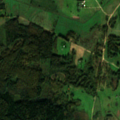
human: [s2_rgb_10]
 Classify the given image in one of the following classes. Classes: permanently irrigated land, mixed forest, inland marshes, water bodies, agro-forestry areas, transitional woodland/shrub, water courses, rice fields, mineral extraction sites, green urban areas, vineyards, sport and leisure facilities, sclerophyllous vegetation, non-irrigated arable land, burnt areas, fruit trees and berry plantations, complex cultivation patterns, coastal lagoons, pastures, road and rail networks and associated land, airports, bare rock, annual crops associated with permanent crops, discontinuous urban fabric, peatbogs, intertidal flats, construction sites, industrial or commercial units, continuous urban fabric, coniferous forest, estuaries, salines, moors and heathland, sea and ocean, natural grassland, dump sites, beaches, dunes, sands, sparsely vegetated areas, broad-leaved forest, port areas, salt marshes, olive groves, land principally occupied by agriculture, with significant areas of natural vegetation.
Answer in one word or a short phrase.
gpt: non-irrigated arable land, pastures, land principally occupied by agriculture, with significant areas of natural vegetation, mixed forest, transitional woodland/shrub